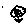
Label: flower